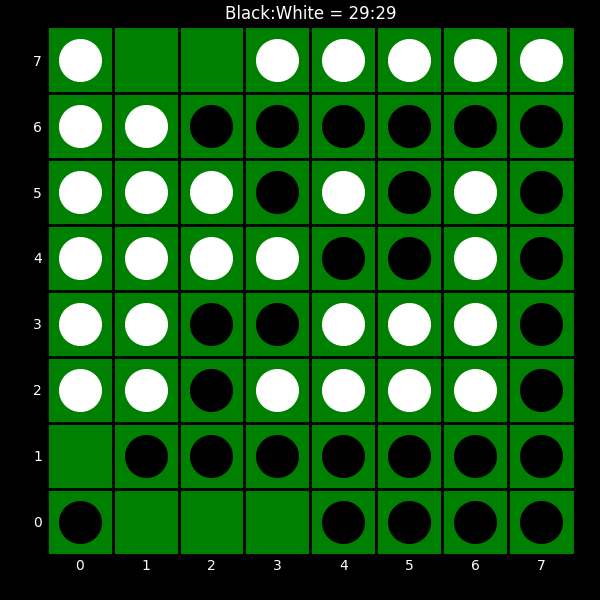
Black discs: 29
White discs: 29